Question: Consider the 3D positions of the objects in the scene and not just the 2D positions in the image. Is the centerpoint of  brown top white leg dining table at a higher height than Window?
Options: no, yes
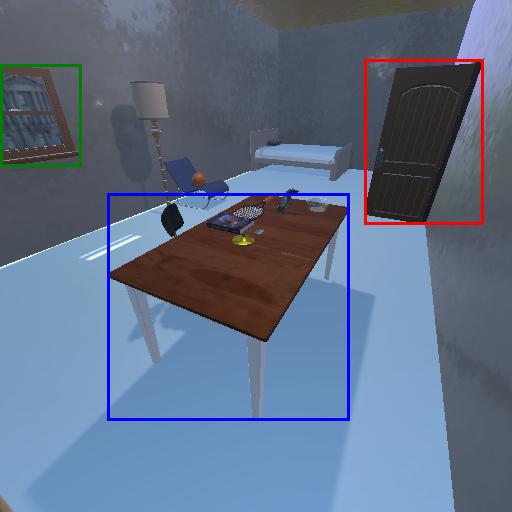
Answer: no